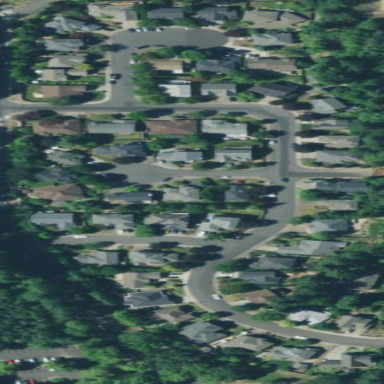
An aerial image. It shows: Residential area consisting of single-family homes.